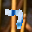
Label: 7